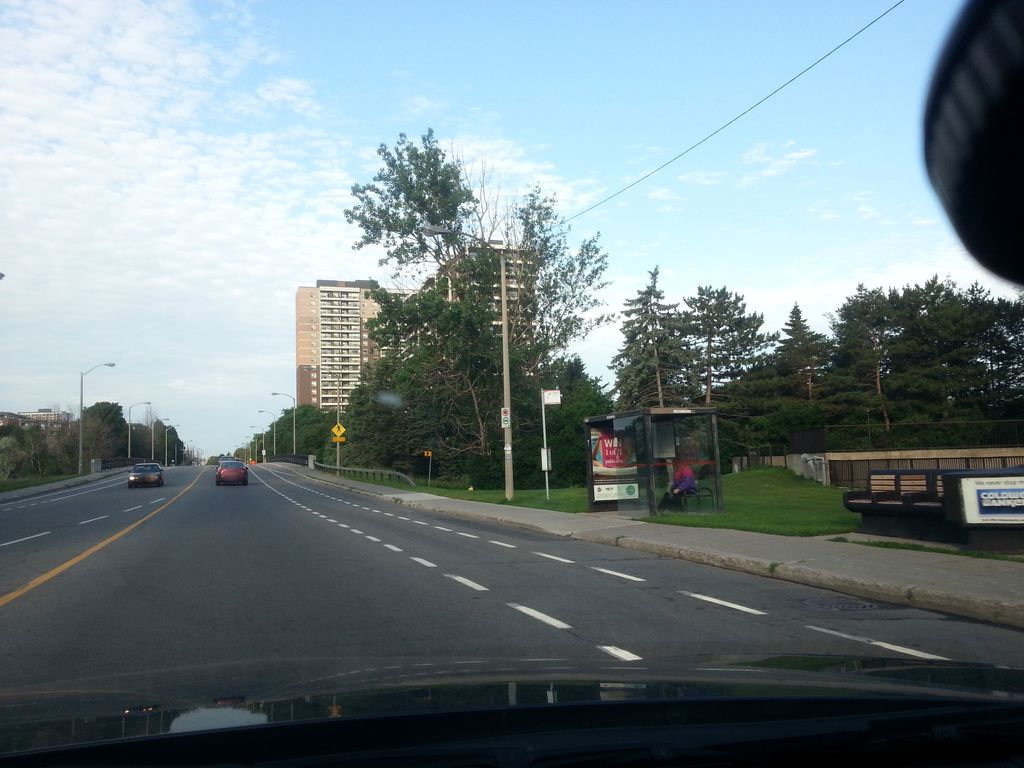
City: ottawa-gatineau